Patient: sex M, age 66
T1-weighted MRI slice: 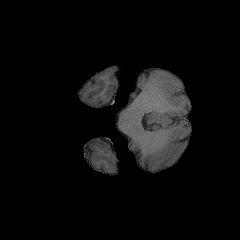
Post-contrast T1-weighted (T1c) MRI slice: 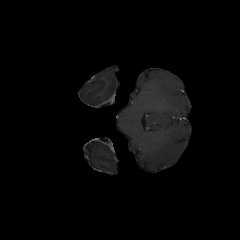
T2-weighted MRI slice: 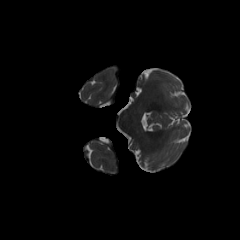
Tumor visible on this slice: no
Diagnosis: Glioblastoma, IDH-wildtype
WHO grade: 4